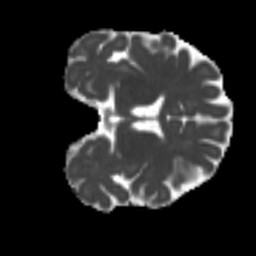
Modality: MD
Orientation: coronal
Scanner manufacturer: siemens
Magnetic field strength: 3 T
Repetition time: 4 s
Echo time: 0.0594 s